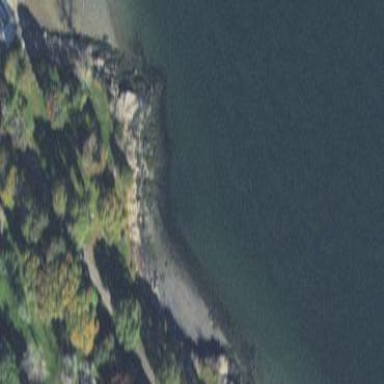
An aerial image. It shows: Rocky area with bare rocks influenced by tides.